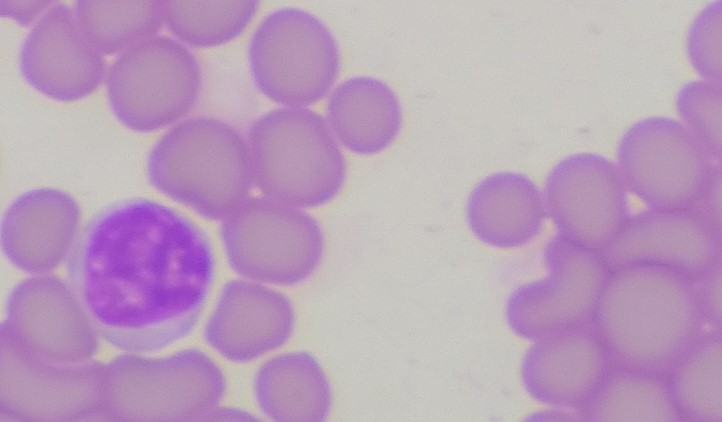
White blood cell type: Lymphocyte